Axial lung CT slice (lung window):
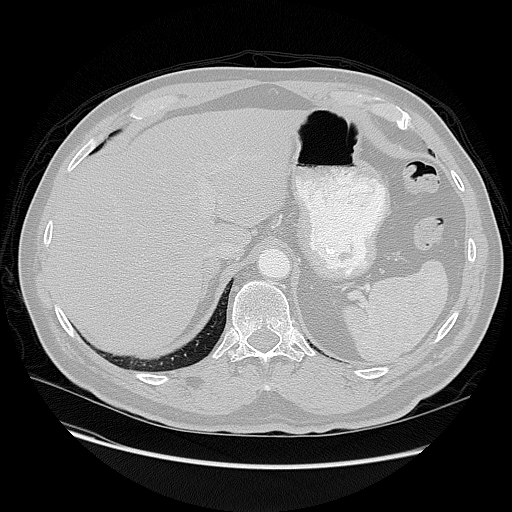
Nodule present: no